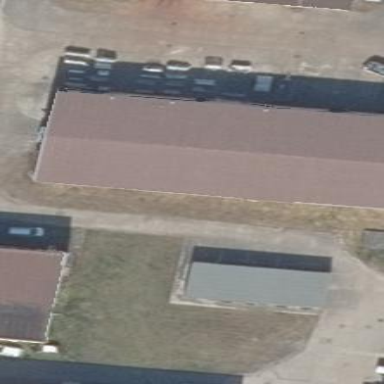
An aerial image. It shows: Industrial building.